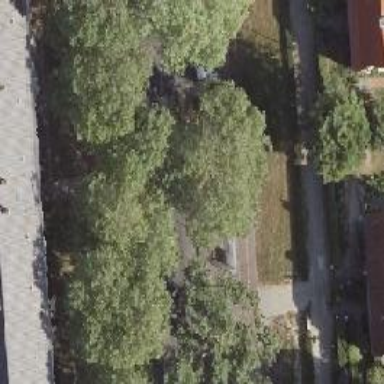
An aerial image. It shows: Avenue lined with deciduous broadleaved trees.